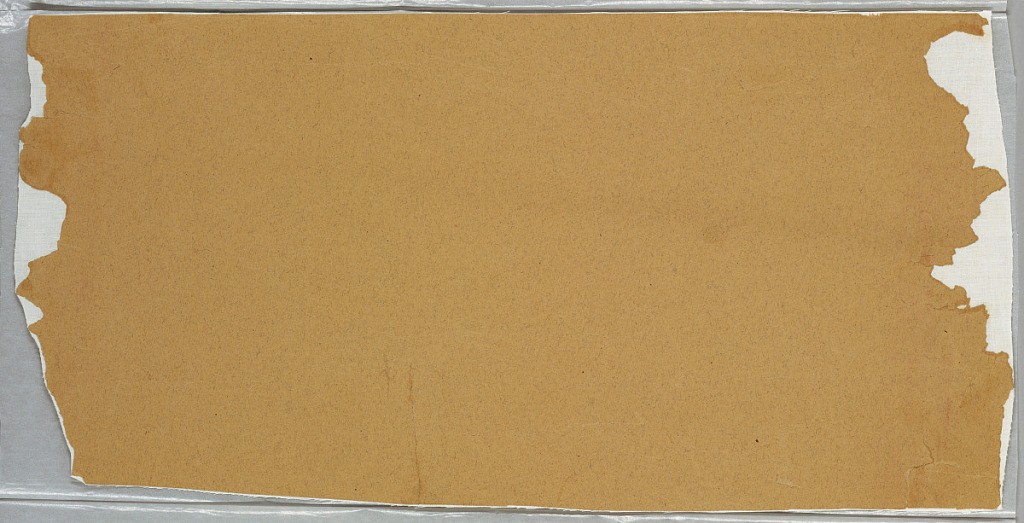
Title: Sidewall
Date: ca. 1886
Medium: Ingrain paper
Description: Tan colored ingrain paper with no printed design, contains many grayish fibers.